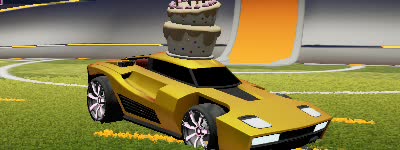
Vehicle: breakout